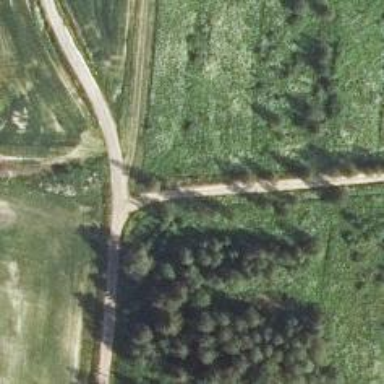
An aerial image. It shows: Well-maintained track road with grade 1 tracktype.